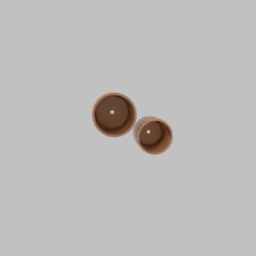
Label: decoration